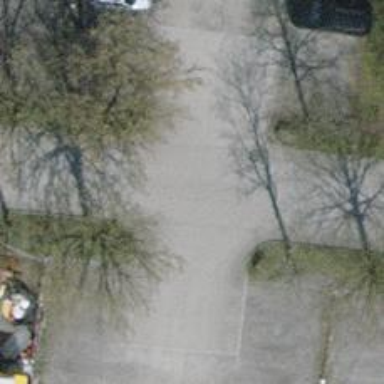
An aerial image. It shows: Driveway with paved surface.